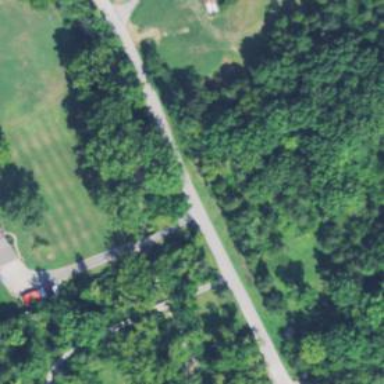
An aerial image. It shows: Driveway.